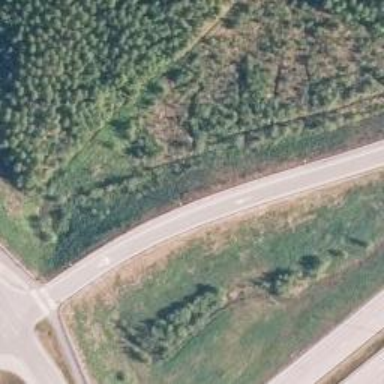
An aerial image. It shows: Trunk link highway with asphalt surface.